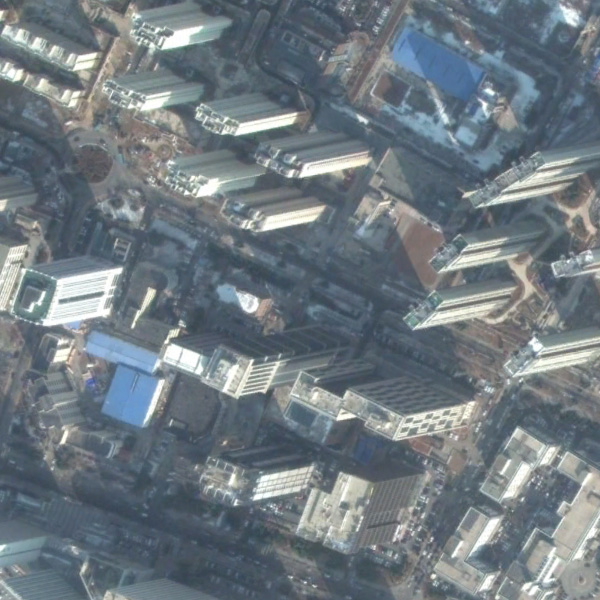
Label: Commercial